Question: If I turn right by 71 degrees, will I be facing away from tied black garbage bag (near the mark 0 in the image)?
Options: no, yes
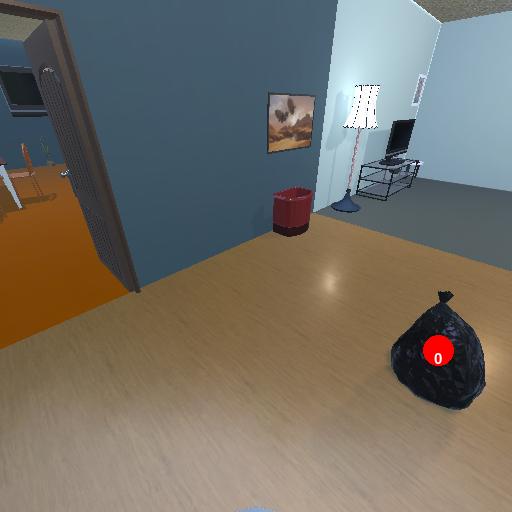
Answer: no